Current action and preconditions to check: trajectory_clear

Your task: For each precondition in the list above, predict whether it will hold at this action.

Consider the current scene as observed from the mobile robot's camera, and analyze the predicted future states of all dynamic agents (e.g., people, animals, vehicles, or any moving entities) within the NEXT SECOND.

IMPORTANT: Only answer "very likely" if you are absolutely certain—based on strong, clear evidence—that a dynamic agent will violate the precondition in the predicted future state. Do NOT answer "very likely" for unlikely, ambiguous, or low-probability risks.

Ask yourself for each precondition: Is there a high probability, with clear and convincing evidence, that the predicted future states of any dynamic agent will interfere with the predicted future state of the currently executing action within the NEXT SECOND, causing that precondition to fail?

Assess the risk level based on these predictions. Use "likely" or "very likely" if motions create a clear risk of interference.

Use "neutral" or "improbable" if agents are nearby but their predicted paths are clearly diverging or non-conflicting.

Failure Risk Categories: "very improbable", "improbable", "neutral", "likely", "very likely"

Answer Format: Output ONLY the probability_of_failure value from these categories: "very improbable", "improbable", "neutral", "likely", "very likely"

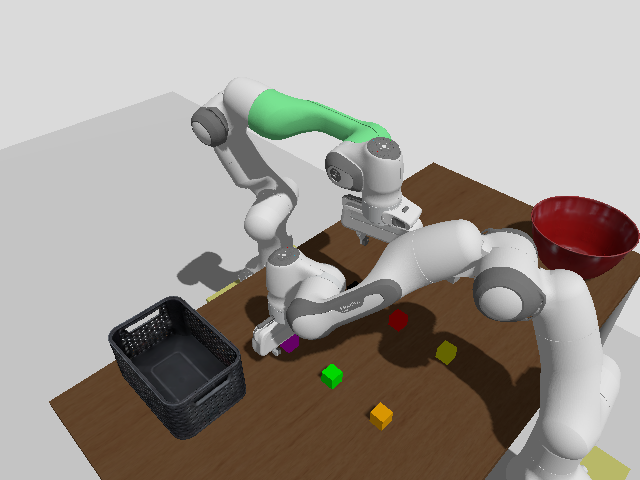

Answer: improbable